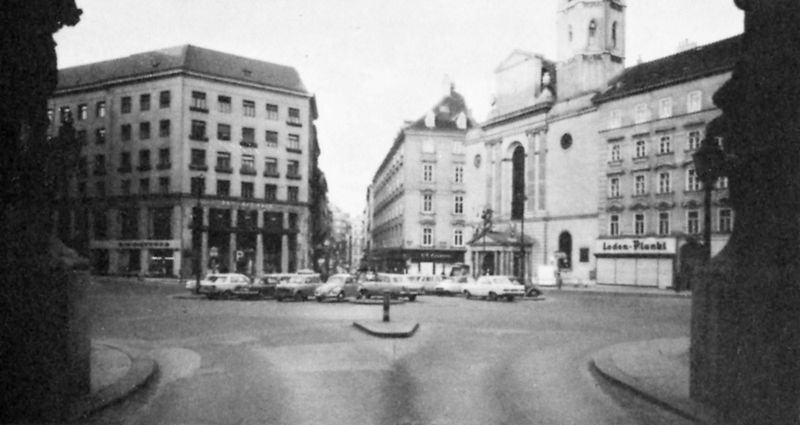
Titel: Michaelerhaus
Künstler: Adolf Loos
Standort: Wien, Michaelerplatz (EU - AUT)
Schlagwörter: stadt, fenster, grau, laterne, schaufenster, straße, säulen, weiss, dach, gebäude, haus, ornament, architektur, häuser, kirche, kamin, turm, fassade, fassaden, geschäfte, laden, platz, auto, tor, foto, straßen, eingang, wohnhaus, gehsteig, kreuzung, schwarzweiss, autor, portal, residenz, wien, autos, avantgarde, parken, paltz, verkehrsinsel, loden, adolf loos, loos, parkschild, vw, michaelerplatz, #loden, looshaus, verkehrsinse